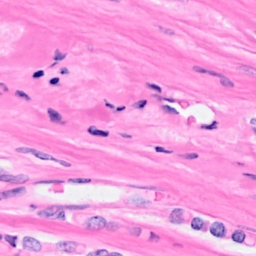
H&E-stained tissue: Breast